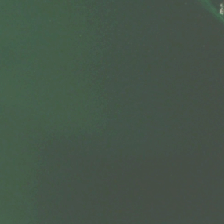
Land cover: lake_pond